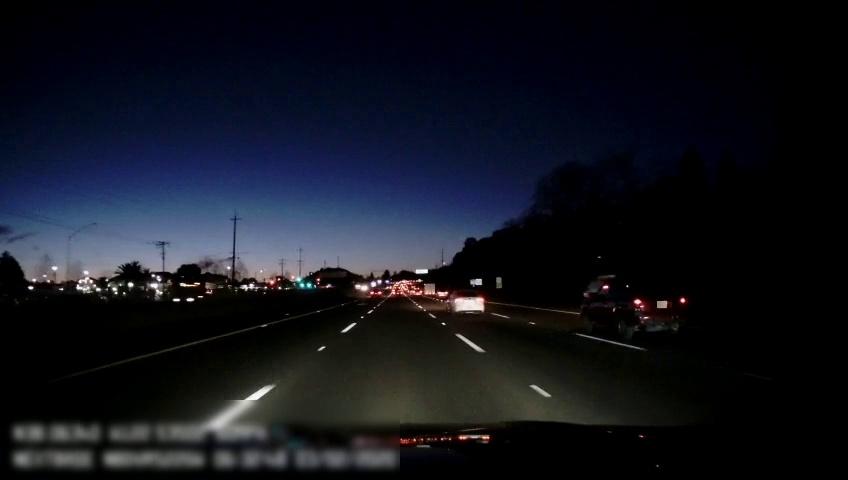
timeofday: Night
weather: Other
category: Drivable Space
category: Vehicles | Car
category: Vehicles | SUV
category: Vehicles | SUV
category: Vehicles | Car
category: Vehicles | Car
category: Vehicles | Other LV
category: Lanes | Alternate Lane
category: Lanes | Current Lane
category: Lanes | Current Lane
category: Lanes | Alternate Lane
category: Lanes | Alternate Lane